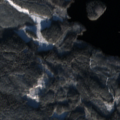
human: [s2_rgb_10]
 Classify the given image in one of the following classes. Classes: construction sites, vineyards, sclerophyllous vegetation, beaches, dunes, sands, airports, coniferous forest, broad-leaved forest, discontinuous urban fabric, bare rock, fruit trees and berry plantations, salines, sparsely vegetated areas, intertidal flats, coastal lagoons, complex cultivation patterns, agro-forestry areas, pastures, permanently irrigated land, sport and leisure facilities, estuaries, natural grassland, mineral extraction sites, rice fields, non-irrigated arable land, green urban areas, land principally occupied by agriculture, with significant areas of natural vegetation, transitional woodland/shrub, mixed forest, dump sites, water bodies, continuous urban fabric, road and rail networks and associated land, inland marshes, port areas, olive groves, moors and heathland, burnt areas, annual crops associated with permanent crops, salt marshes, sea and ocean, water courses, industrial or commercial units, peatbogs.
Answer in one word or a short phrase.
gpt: coniferous forest, mixed forest, water bodies